Question: I have such method in the class.
'''
Word Sentence::parse_word(std::string &word) {
}
'''
Everything works fine.
After some considerations I've come to conclusion that it's not good.
Because inside of this method, 'std::string word' isn't changed.
So it'd be better to pass it as 'const std::string &word' to make usage of the method more obvious and clear.
Moreover having the method with such signature I make impossible calling it like 'parse_word(string("some_text))' -
So I have decided to change signature to:
'''
Word Sentence::parse_word( const string &word) {
string::iterator iter1= word.begin();
iter1=find( word.begin(),word.end(),'/');
/*some other code */
}
'''
I.e. I don't change that string inside this method.
I understand that I use here methods like find that accepts non-contant value, but it'd be better to pass string as const!
and as it's suspected it can't be compiled because of it:

I wonder, is it at all good what I try to do?
And how is it possible to cast const string to string? (I tried using C-style casting or const_cast - without success).
Thanks in advance!
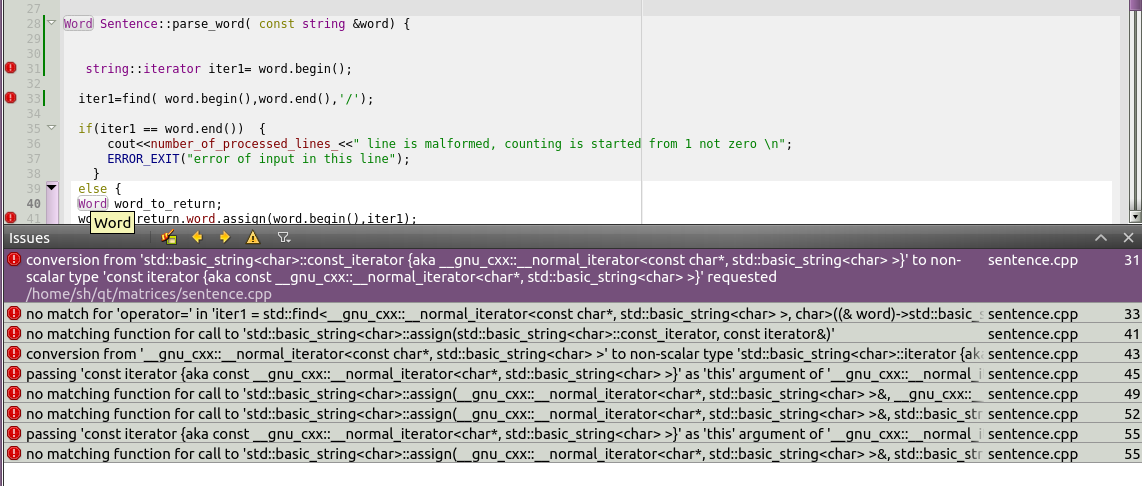
Answer: You should use a 'const_iterator' instead of 'iterator', since you are invoking 'begin()' through a reference to 'const':
'''
string::const_iterator iter1 = word.begin();
// ^^^^^^
'''
In agreement with the interface of standard containers, <URL>: a non-'const' qualified one that returns a 'std::string::iterator', and a 'const'-qualified one that returns a 'const_iterator'.
Since you are invoking 'begin()' through a reference to 'const', the latter overload returning a 'const_iterator' is picked (the non-'const' one is obviously not viable).
This is why the compiler will refuse to compile the above example. In C++11 you could have avoided this kind of troubles by using 'auto':
'''
auto iter1 = word.begin();
'''